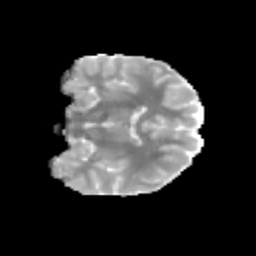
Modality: MD
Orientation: coronal
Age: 11
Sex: female
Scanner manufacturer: siemens
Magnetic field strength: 3 T
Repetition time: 3.8 s
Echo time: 0.07 s